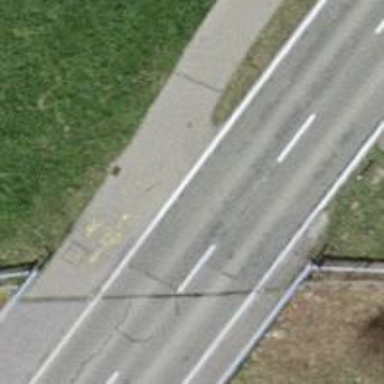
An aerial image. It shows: Primary road with asphalt surface.